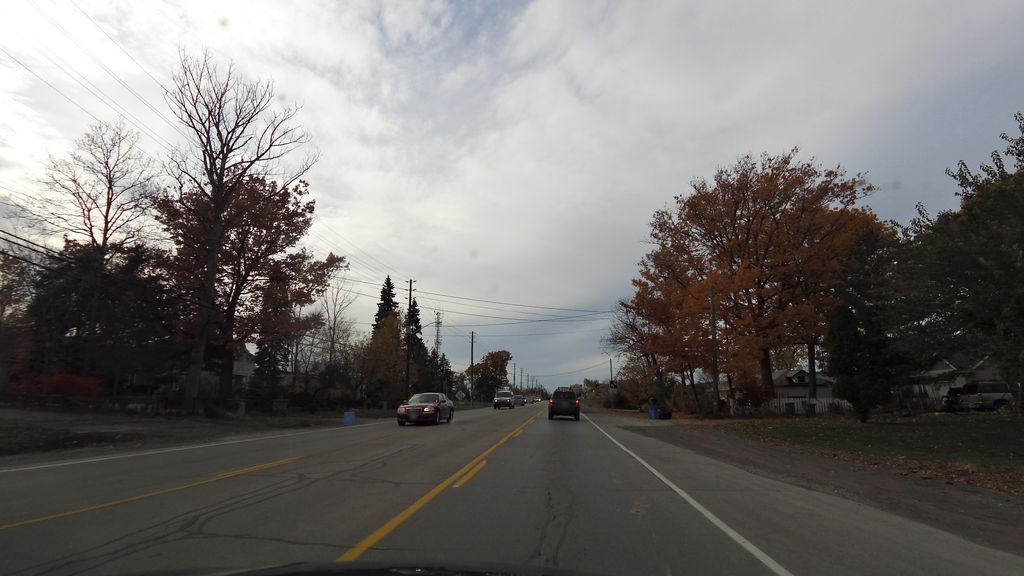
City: hamilton